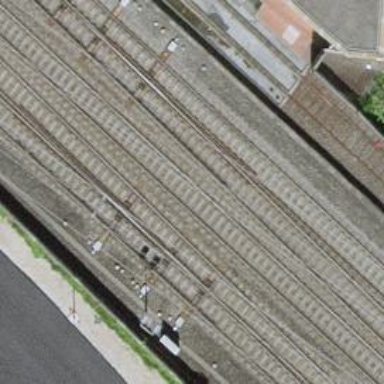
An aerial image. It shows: Single-track railway with electrified contact lines.